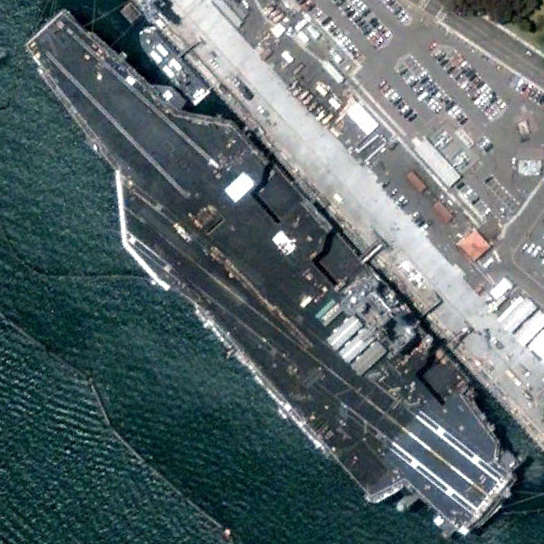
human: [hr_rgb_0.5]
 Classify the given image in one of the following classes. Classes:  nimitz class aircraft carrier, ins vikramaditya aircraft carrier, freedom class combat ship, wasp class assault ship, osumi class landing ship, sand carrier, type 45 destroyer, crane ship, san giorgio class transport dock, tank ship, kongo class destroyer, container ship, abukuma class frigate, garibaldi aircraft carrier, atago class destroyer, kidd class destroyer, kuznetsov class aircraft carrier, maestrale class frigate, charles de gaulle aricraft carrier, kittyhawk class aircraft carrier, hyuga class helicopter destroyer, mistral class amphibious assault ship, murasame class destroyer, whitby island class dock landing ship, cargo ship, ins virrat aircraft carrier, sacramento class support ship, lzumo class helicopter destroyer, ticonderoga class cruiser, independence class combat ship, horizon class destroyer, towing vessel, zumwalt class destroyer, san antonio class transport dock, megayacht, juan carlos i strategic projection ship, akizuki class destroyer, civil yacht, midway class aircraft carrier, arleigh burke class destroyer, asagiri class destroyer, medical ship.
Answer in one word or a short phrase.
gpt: Nimitz class aircraft carrier